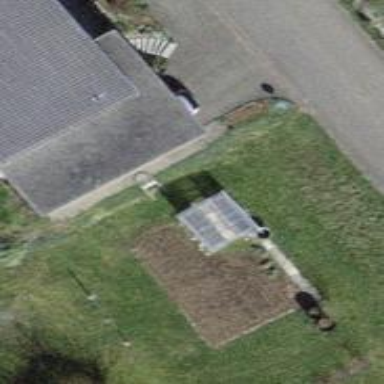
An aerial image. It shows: Garage.